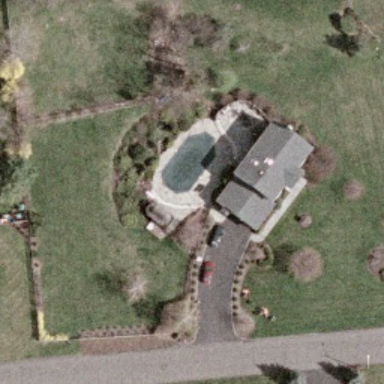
A villa with grey roofs is surrounded by trees and lawn in the sparse residential area .